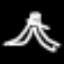
Label: The Eiffel Tower